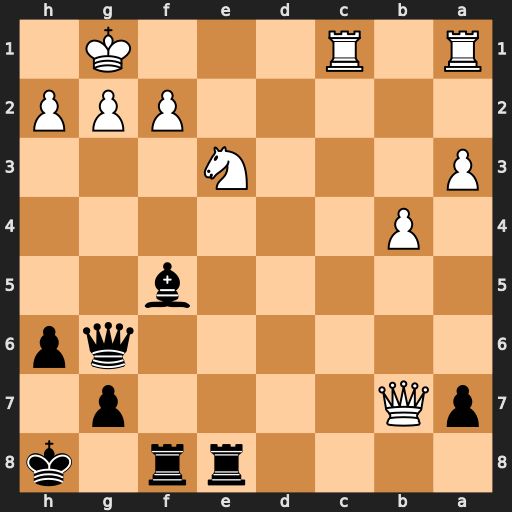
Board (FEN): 4rr1k/pQ4p1/6qp/5b2/1P6/P3N3/5PPP/R1R3K1
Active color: b
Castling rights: -
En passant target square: -
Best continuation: Rxe3 fxe3 Be4 Qxe4 Qxe4